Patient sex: F
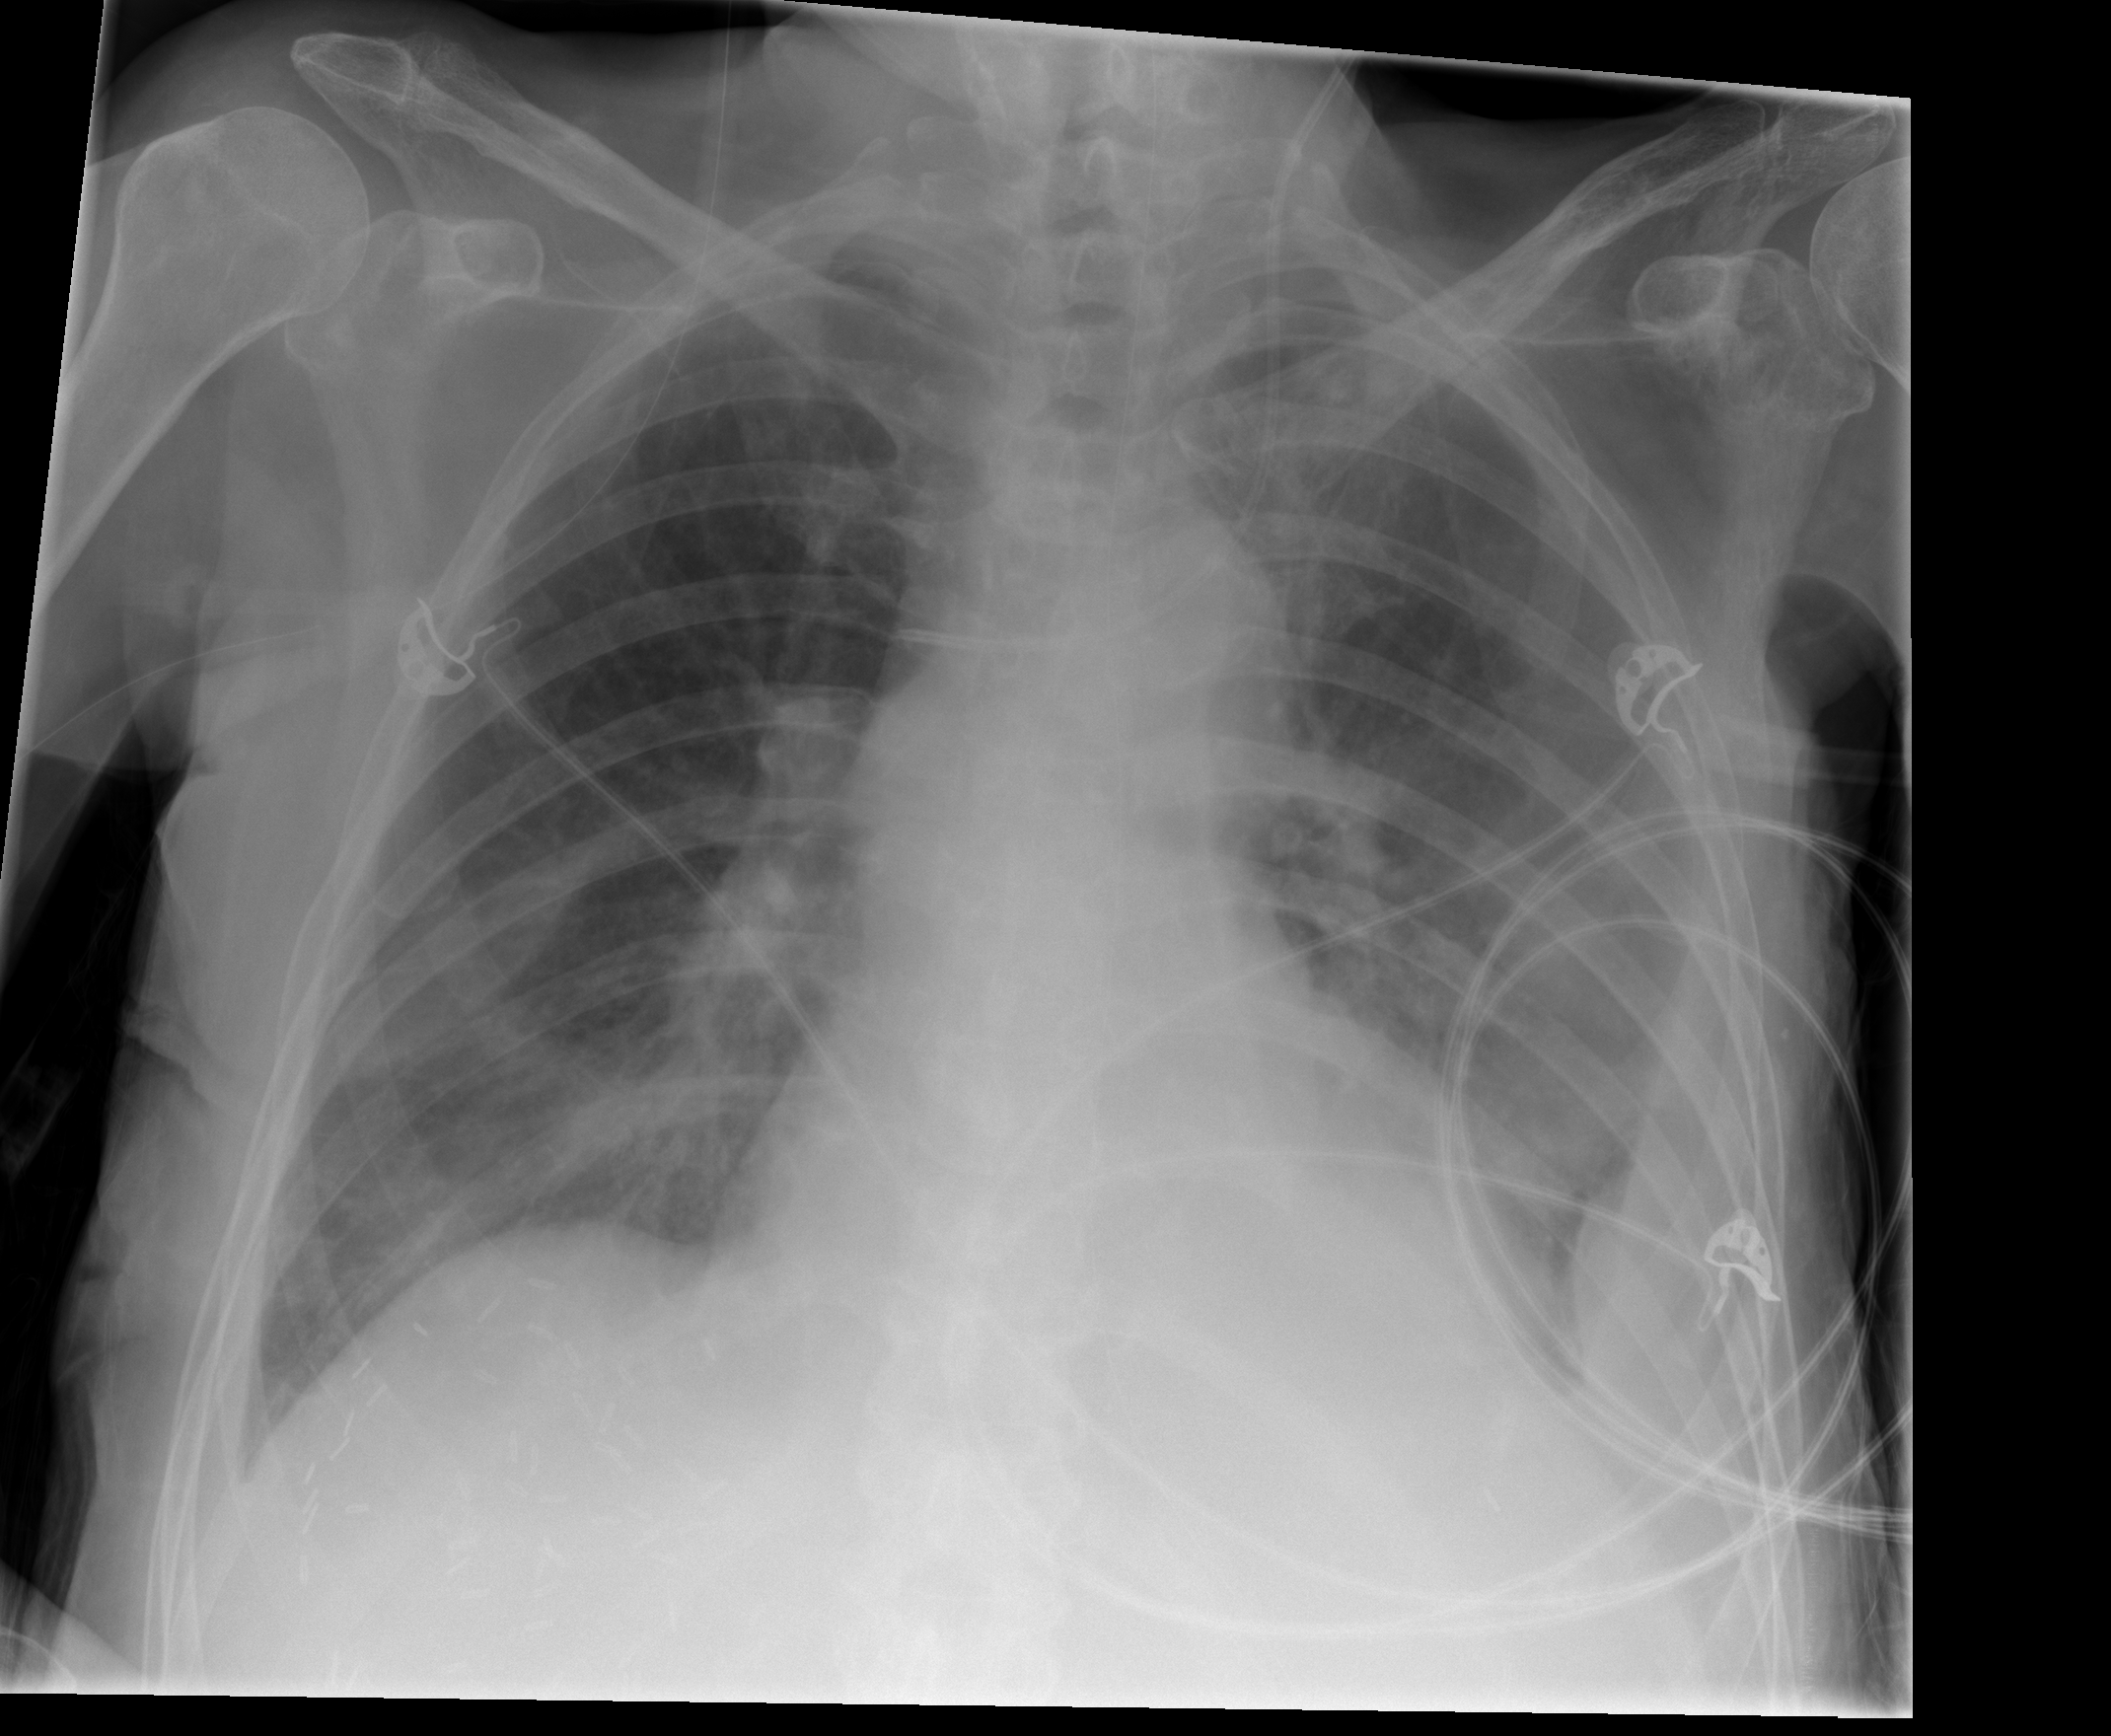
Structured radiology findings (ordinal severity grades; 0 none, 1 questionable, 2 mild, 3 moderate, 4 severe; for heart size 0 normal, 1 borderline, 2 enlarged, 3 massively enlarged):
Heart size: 2
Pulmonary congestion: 0
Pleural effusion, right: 1
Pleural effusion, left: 3
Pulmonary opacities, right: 0
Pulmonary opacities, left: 0
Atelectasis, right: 1
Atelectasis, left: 2